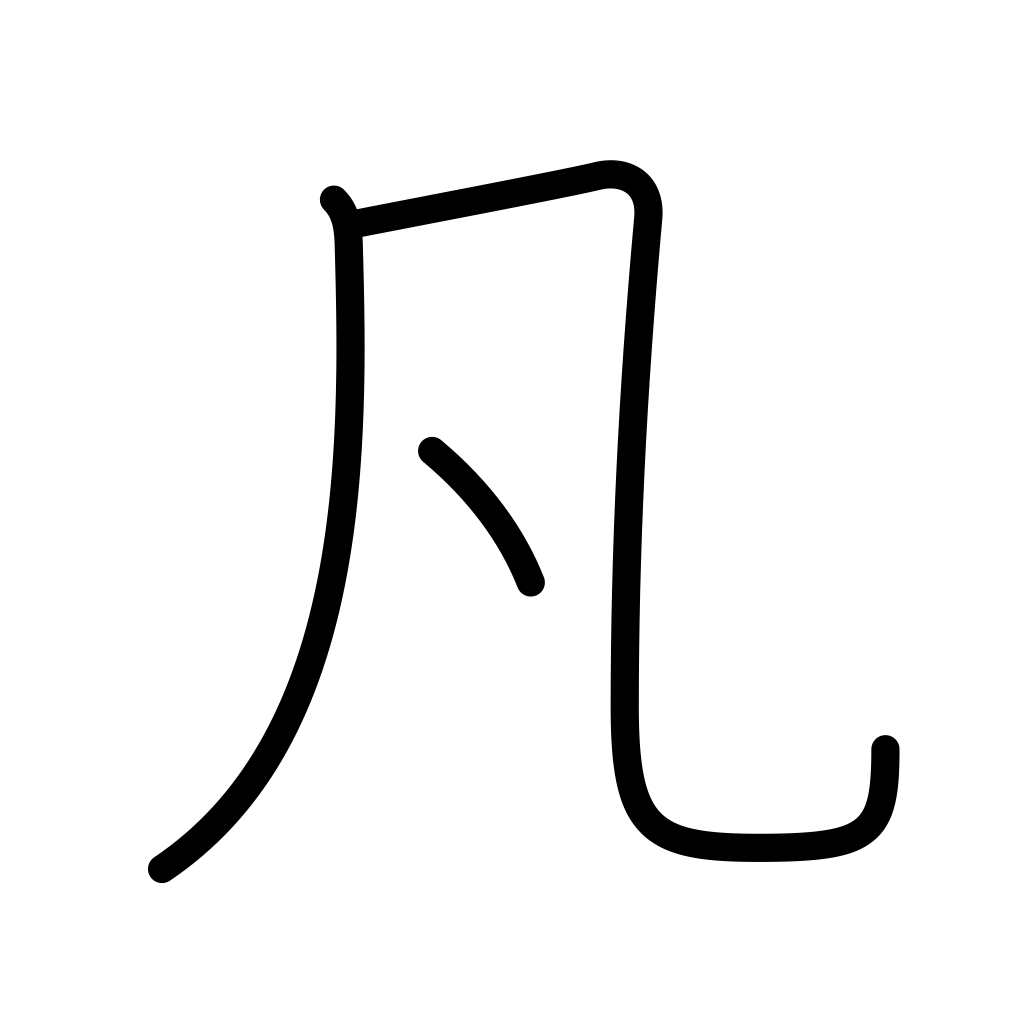
Meaning: commonplace, ordinary, mediocre